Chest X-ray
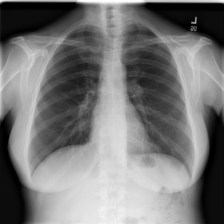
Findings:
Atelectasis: negative
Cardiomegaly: negative
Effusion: negative
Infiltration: positive
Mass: negative
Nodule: negative
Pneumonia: negative
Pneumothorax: negative
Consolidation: negative
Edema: negative
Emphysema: negative
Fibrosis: negative
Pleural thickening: negative
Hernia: negative